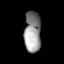
Tissue: lung
Cell type: Epithelial cells
Senescence score: 0.193
Nuclear area (px): 672
Mean DAPI intensity: 145.896